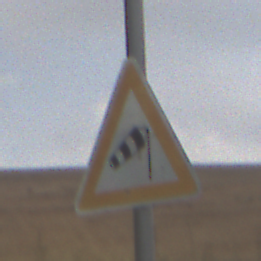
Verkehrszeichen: SeitenwindVonRechts
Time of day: MorningAfternoon
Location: Outdoor (Nature)
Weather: Overcast
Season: NotSpecified
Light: Natural